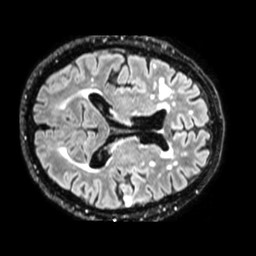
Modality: FLAIR
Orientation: axial
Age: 79
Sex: male
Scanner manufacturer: philips
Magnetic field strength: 1.5 T
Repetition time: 4.8 s
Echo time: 0.3446 s